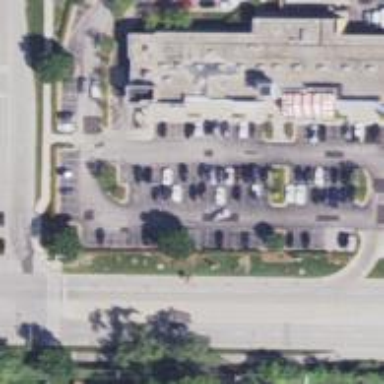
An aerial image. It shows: Retail area.